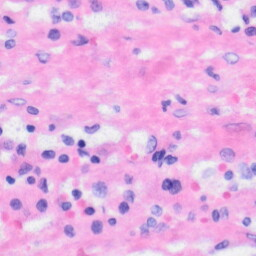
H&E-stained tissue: Liver